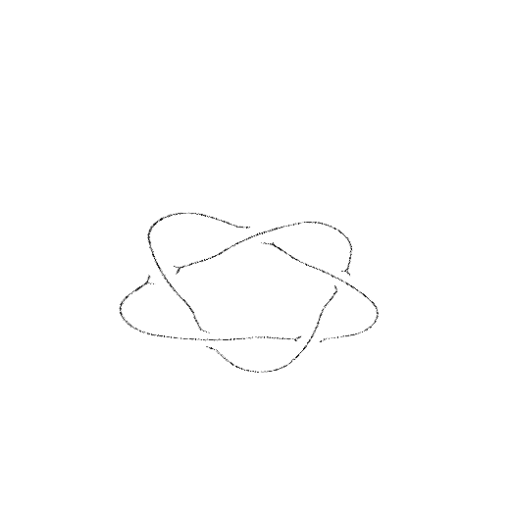
Crossing number: 5